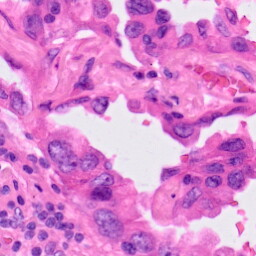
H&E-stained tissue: Lung